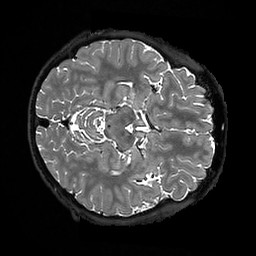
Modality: T2w
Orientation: axial
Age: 19
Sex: male
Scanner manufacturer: ge
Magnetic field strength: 3 T
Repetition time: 3.202 s
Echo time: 0.06636 s